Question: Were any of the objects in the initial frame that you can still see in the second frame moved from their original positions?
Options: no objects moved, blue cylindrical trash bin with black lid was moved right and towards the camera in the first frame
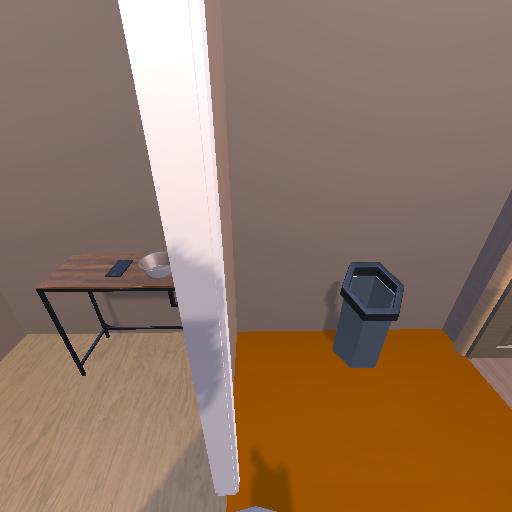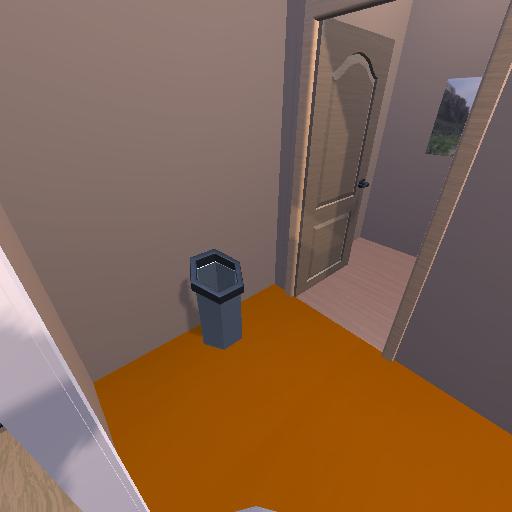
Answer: no objects moved